Question: I downloded android studio and I tried to install on ubuntu 16.04 64 bit but it has '"unable to run mksdcard sdk tool"' error.
I checked all solutions but they produce errors too.

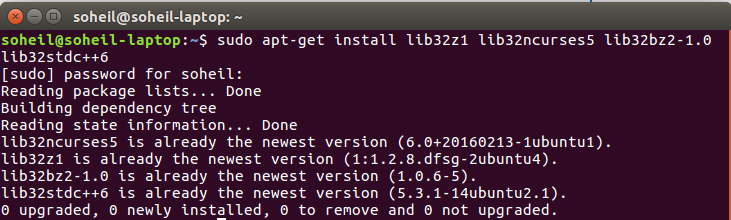
Answer: Seems that the only package you need is 'lib32stdc++6' for
'''
sudo apt-get install lib32stdc++6
'''